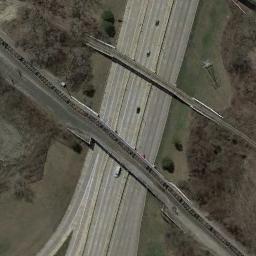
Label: overpass